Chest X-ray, AP view. Patient: 48 years old, sex F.
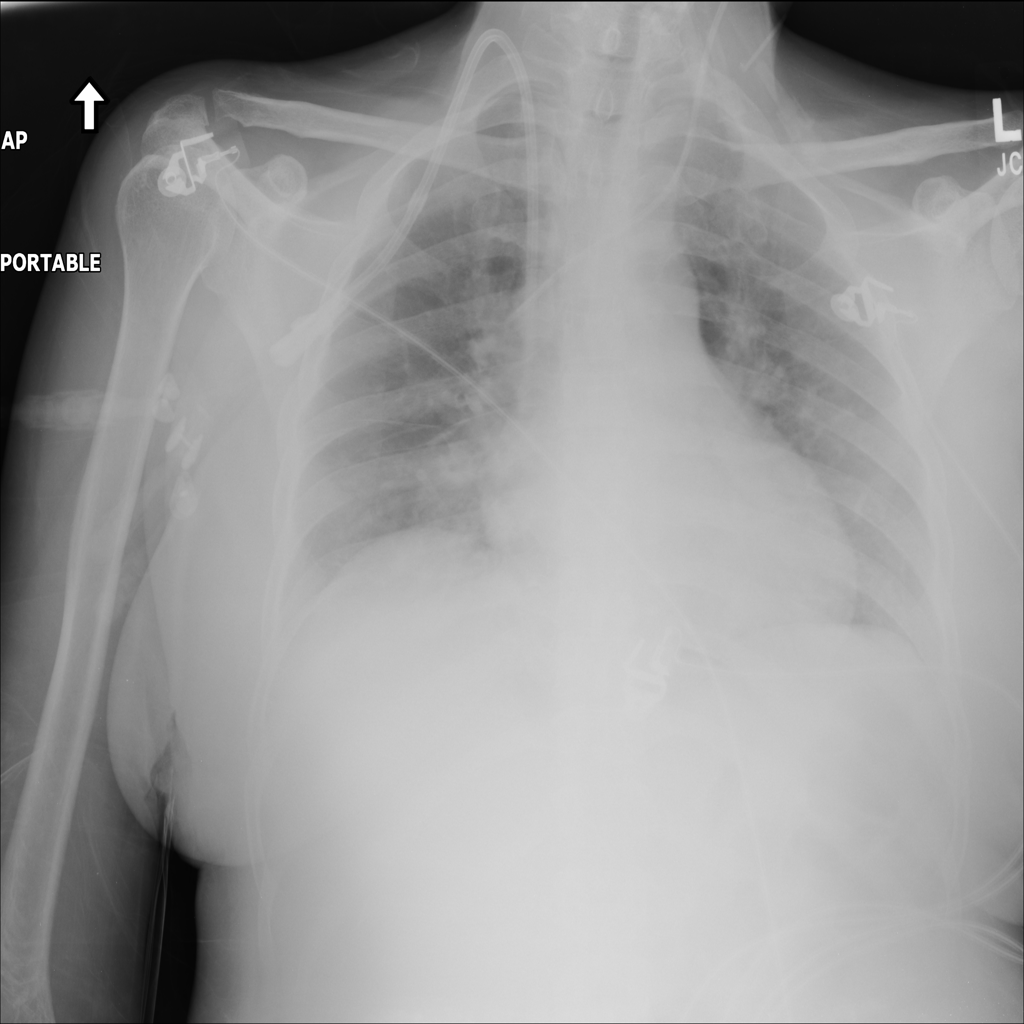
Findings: No Finding